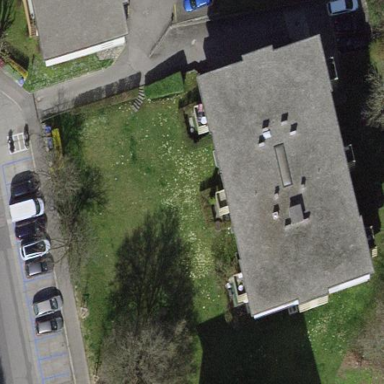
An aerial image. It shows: Flat-roofed apartment building.